六年级 · 度量几何学
一个周长为 20 厘米的大圆内有许多小圆，这些小圆的圆心都在大圆的一个直径上. 则小圆的周长之和为厘米.

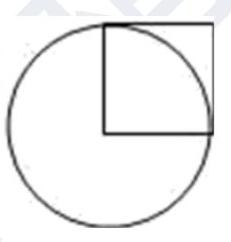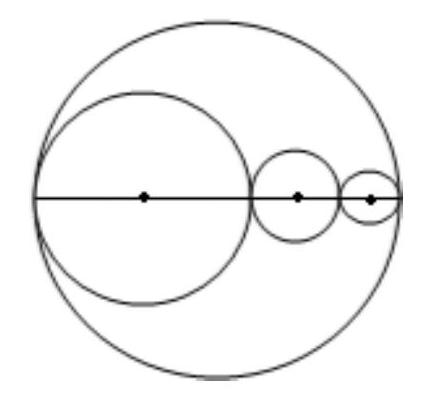
答案: 628